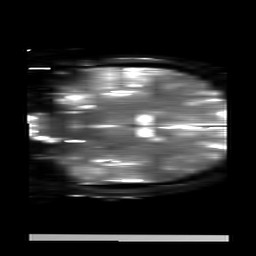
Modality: T2starmap
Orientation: coronal
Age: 23
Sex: male
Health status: ill